Question: Got a 'TableLayoutPanel' in my winform, to increase loading speed. I tried suspending it's layout, adding the rows and resume Layout.
Sadly if I suspend until all rows are added, I get a horizontal scroll bar that does not appear if I resume Layout inbefore adding or suspend after adding each row again.

<URL> states :
That's what I have to reproduce by my own code after all rows are added. However adding another row in the end does not produce the layout not suspending at all does.
- 'new Control()'- - - - 'PerformLayout()'- 'Refresh()'- 'ResumeLayout(true)'- 'Update()'
---
---
Found out that without all the suspending and resuming I experience the same problem if I add EXACTLY 5 rows: 4 work fine as no scrollbar is needed, 6 remove the horizontal scrollbar, 5 is buggy. So the problem goes deeper than layout suspending. There is definitely something wrong with adding a specifing amount of rows overall. <URL> ,
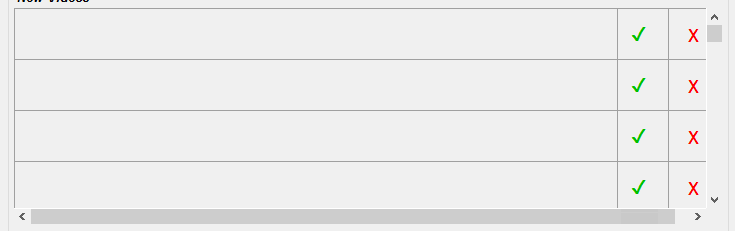
Answer: <URL>
As described in the question's comments, there is a specific amount of rows I've to add without suspending (related to the height of the 'TableLayoutPanel'), this seems to work in most cases 'inp.Count':
'''
tableLayoutPanel1.SuspendLayout();
int i;
while ((i = tableLayoutPanel1.Controls.Count) >= 2) {
tableLayoutPanel1.Controls[--i].Dispose();
tableLayoutPanel1.Controls[--i].Dispose();
tableLayoutPanel1.Controls[--i].Dispose();
}
while (tableLayoutPanel1.RowStyles.Count > 0) {
tableLayoutPanel1.RowStyles.RemoveAt(tableLayoutPanel1.RowStyles.Count - 1);
}
tableLayoutPanel1.RowCount = 0;
for(int i=0; i<inp.Count; i++){
if (i > inp.Count - 6) {
tableLayoutPanel1.ResumeLayout();
}
//...
}
'''
Check the above linked solution for that one case where 'inp.Count' is not big enough to fix the horizontal scrollbar.
---
This improves the loading time massively, however there is still lag of visual elements, why I decided to add in 'tableLayoutPanel1.Hide();' at the beginning and 'tableLayoutPanel1.Show();' at the end.